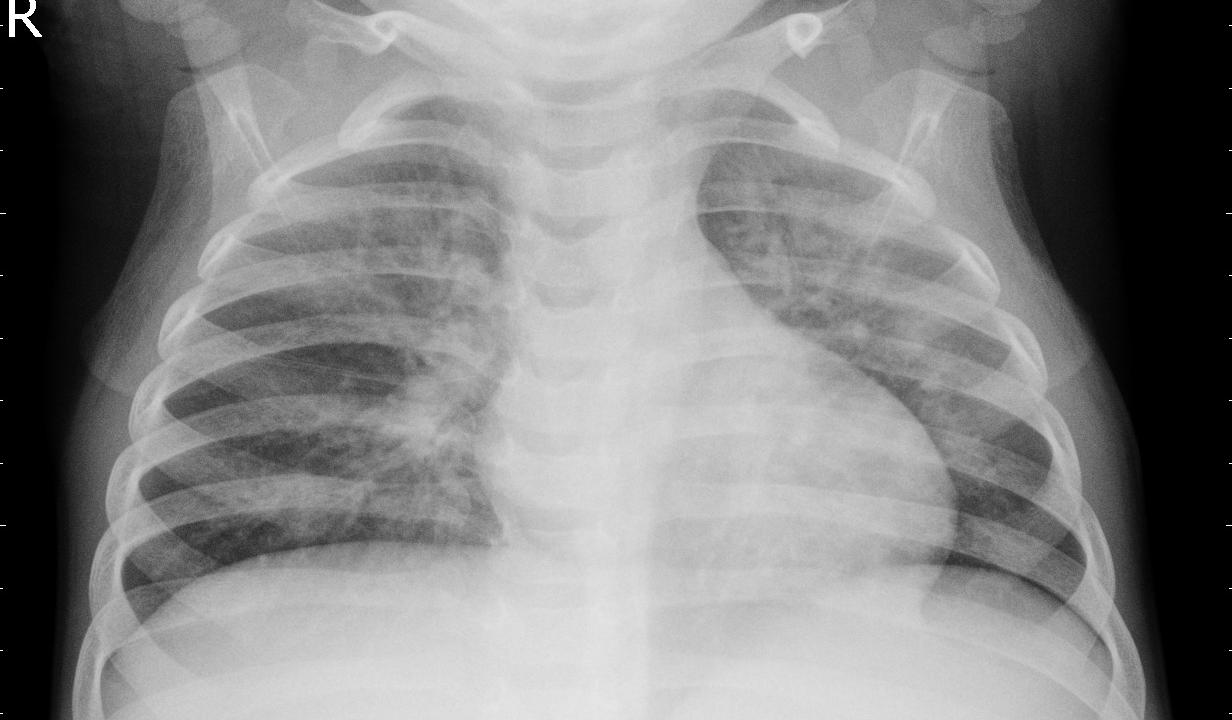
Diagnosis: PNEUMONIA